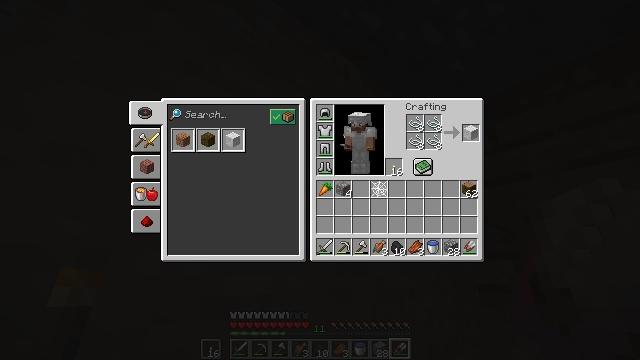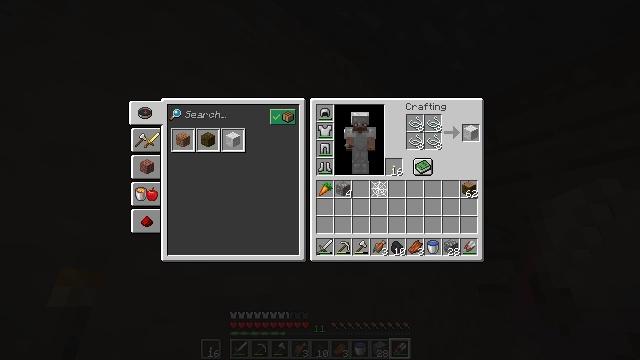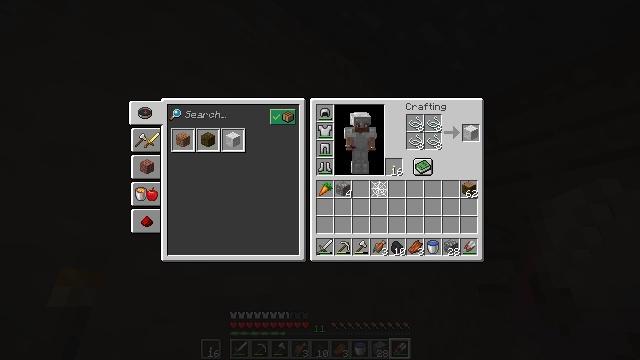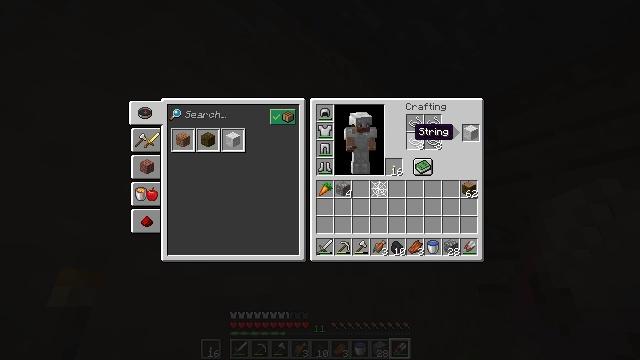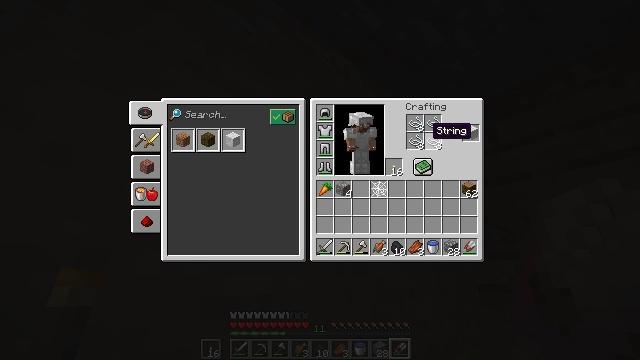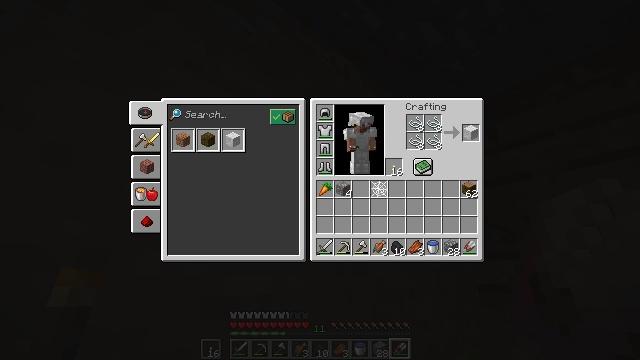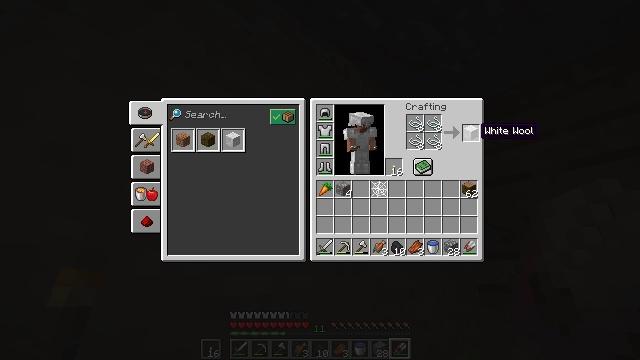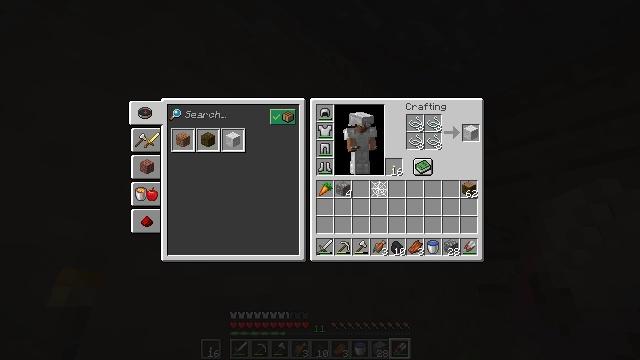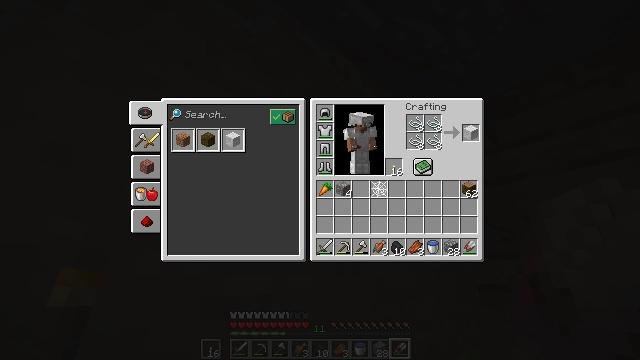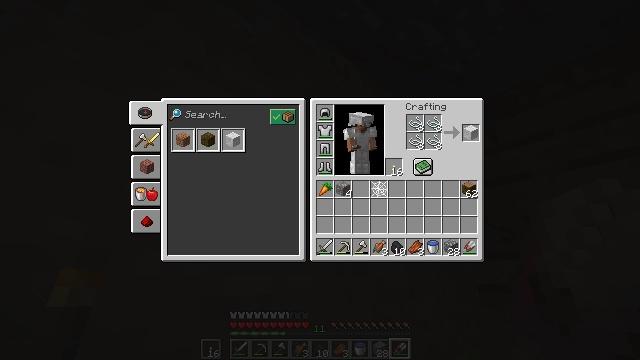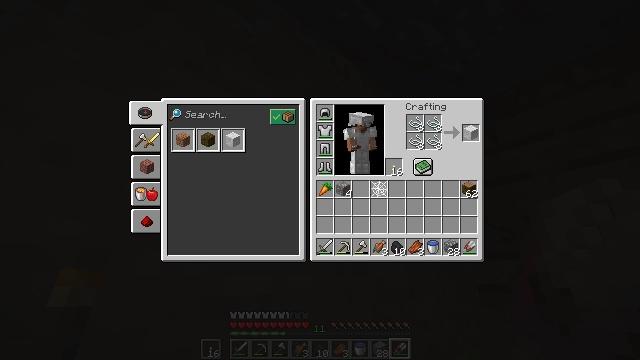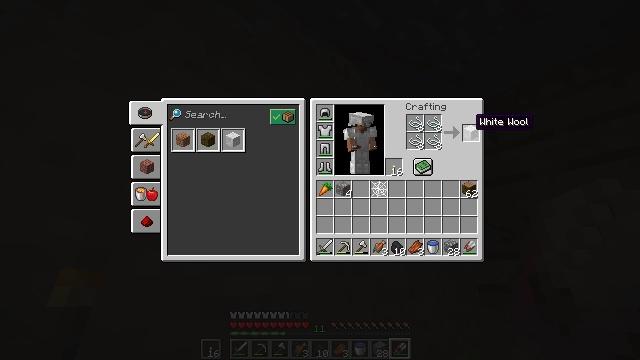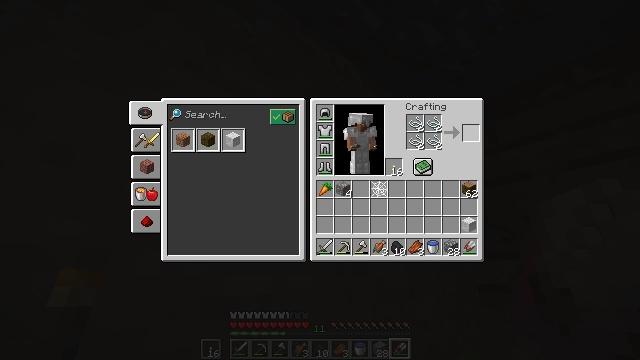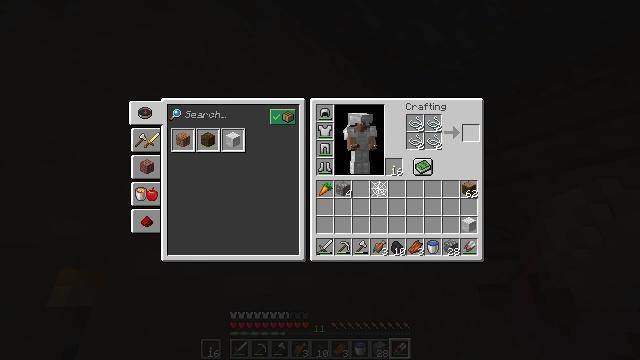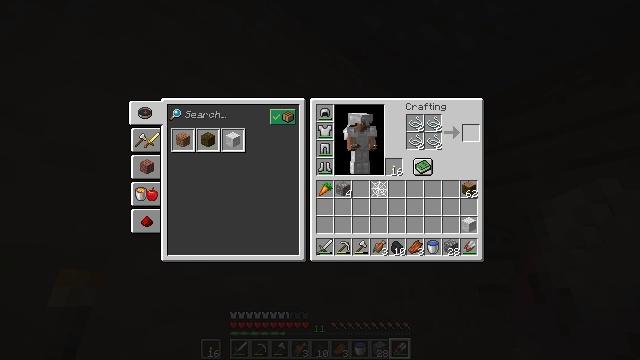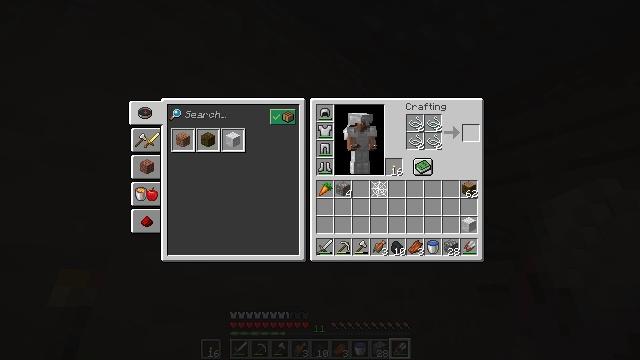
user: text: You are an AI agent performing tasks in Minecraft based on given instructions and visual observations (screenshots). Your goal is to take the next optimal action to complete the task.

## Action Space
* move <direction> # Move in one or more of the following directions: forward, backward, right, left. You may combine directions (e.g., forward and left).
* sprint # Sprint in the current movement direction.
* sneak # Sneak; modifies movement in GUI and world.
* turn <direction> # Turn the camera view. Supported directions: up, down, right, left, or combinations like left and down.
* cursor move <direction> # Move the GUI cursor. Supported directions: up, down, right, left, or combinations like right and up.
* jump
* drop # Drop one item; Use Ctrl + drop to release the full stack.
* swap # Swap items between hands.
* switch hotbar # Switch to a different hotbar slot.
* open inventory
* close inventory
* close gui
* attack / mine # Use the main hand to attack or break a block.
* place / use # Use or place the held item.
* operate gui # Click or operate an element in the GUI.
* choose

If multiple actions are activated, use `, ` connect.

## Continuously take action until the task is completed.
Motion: motion action
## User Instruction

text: Use string to craft white wool.
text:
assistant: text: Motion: sneak, cursor move right
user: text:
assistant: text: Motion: sneak, cursor move right
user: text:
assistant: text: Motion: sneak, cursor move right
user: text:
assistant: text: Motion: sneak, cursor move right
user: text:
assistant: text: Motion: sneak, cursor move right
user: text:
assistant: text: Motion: sneak, cursor move right
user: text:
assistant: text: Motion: sneak, cursor move right
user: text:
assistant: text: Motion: sneak
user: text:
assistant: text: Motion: sneak, operate gui
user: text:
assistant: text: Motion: sneak, operate gui
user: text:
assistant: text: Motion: sneak, cursor move left
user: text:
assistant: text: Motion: sneak, operate gui
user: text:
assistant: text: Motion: sneak, operate gui
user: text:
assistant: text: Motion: sneak, operate gui
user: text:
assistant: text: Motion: sneak
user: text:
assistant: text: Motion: sneak
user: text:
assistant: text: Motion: sneak